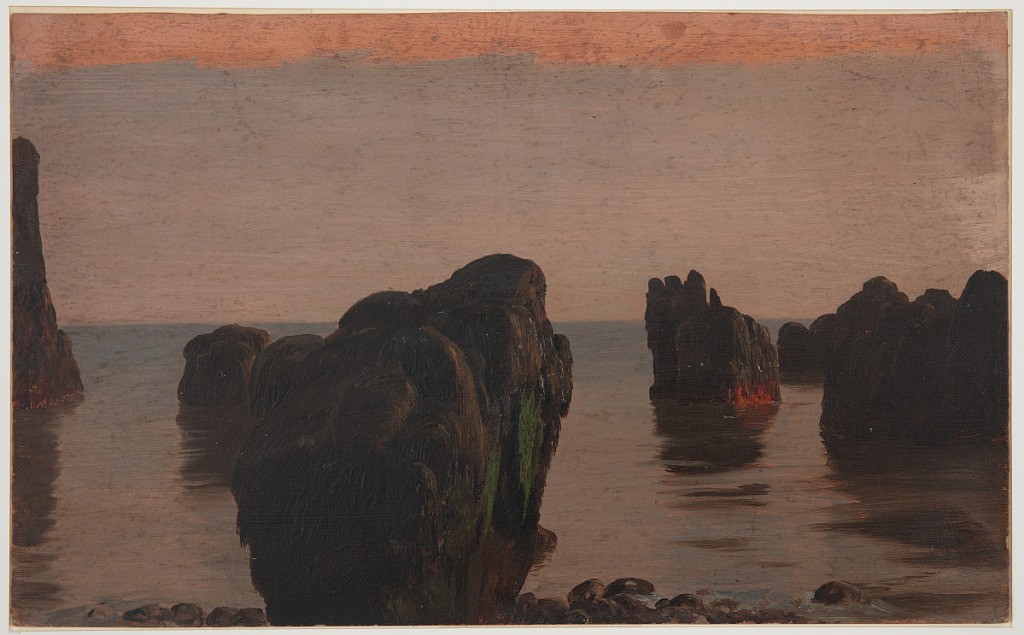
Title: Rocks off Grand Manan Island, Canada
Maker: Frederic Edwin Church, American, 1826–1900
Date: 1851 or 1852
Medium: Oil and graphite on cardboard
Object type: Drawing
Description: Landscape sketch showing a view of semi-submerged rocks on the coast of Grand Manan Island in Canada. The nearby rocky shore is minimally visible in the immediate foreground along the lower margin. Characterized by rounded, knobby forms, several large, dark rocks stand semi-submerged in shallow, reflective ocean water. Green algae grows on the nearest rock at center, and red algae grows on the side of another rock in the middle distance at center right. At far left, a nearly vertical cliff face is visible at it extends out of view. Above, an overcast sky extends to the horizon.